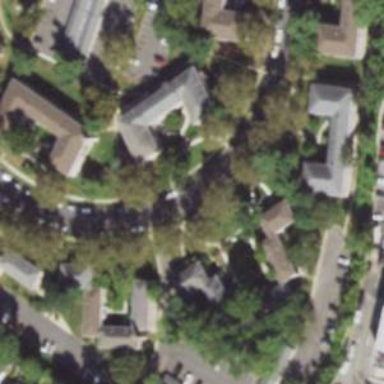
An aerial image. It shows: Image showing building with apartments.